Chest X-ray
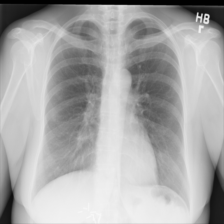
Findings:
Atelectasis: negative
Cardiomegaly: negative
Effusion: negative
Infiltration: negative
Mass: negative
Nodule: negative
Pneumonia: negative
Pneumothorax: negative
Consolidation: negative
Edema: negative
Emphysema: negative
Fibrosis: negative
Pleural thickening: negative
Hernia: negative